Field crop: tomato
Growth stage: 1
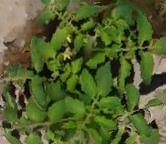
Species: tomato